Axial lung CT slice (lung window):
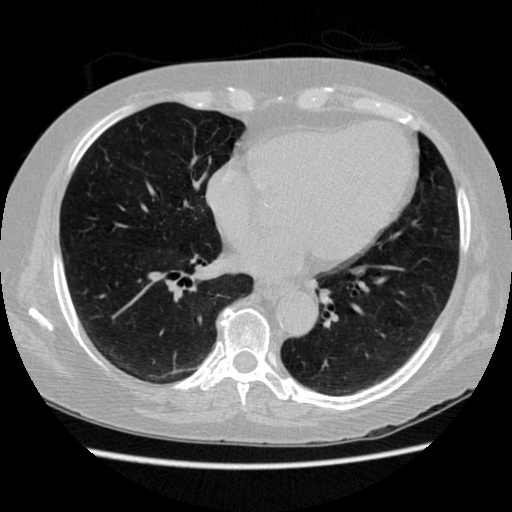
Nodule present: no